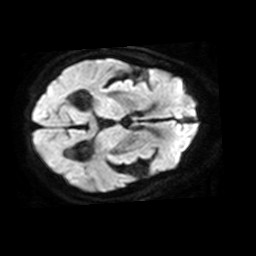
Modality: TRACE
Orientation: axial
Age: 84
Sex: male
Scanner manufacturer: philips
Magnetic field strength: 1.5 T
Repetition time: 4.821 s
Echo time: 0.07764 s